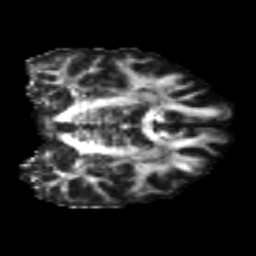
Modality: FA
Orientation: coronal
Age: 21
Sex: male
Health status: healthy
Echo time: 0.074 s